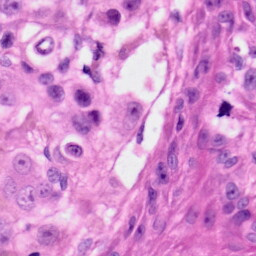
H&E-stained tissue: Skin